Aerial crown-view tile of a tropical tree (Barro Colorado Island, Panama), acquired 20250616:
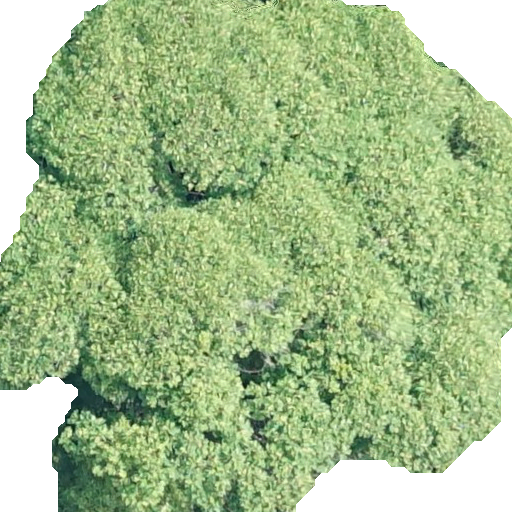
Species: Dipteryx oleifera
GBIF accepted scientific name: Dipteryx oleifera
Crown area: 350.191 m²